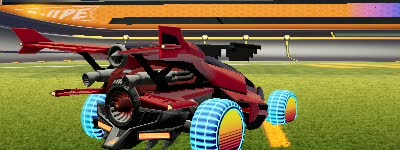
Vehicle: aftershock